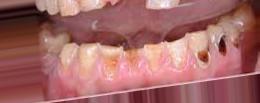
Condition: Caries